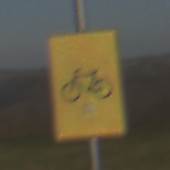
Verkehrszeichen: RadverkehrOhnePfeilsymbol
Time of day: MorningAfternoon
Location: Outdoor (Nature)
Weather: Clear
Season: Winter
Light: Natural